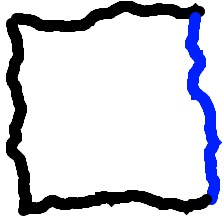
Shape: square